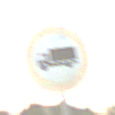
Verkehrszeichen: VerbotFuerKraftfahrzeugeUeberDreiKommaFuenfTonnen
Umgebung: Outdoor, RoadRail
Tageszeit: SunriseSunset
Wetter: PartlyCloudy
Licht: Natural
Jahreszeit: NotSpecified
Kontrast: LowContrast